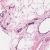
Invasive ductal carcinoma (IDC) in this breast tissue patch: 0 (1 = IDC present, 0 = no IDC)